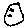
Label: moon